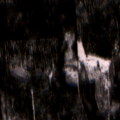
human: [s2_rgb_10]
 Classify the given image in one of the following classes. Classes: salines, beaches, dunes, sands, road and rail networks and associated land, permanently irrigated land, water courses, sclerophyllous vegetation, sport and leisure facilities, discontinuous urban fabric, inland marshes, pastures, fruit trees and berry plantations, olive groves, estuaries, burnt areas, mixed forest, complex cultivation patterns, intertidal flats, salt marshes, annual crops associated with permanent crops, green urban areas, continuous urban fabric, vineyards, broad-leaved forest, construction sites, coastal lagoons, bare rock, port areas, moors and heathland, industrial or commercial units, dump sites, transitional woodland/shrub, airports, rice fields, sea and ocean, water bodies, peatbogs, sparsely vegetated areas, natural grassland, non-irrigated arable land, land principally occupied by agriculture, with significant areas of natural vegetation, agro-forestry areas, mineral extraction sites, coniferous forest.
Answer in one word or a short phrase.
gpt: coniferous forest, mixed forest, transitional woodland/shrub